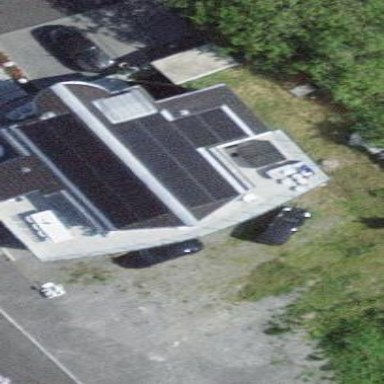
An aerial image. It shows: Solar power generator.